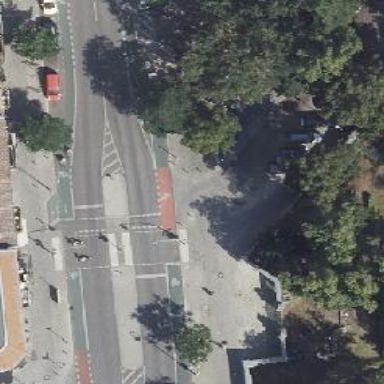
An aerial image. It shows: Unmarked crossing with traffic calming table and right kerb extension.